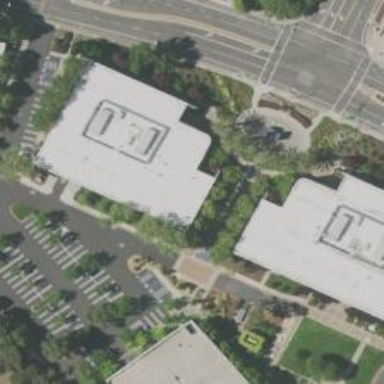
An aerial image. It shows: Building.